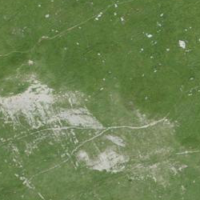
EUNIS habitat code: 26
Species observed at this site:
Tachymarptis melba
Oenanthe oenanthe
Emberiza cia
Pyrrhocorax graculus
Falco tinnunculus
Ptyonoprogne rupestris
Spinus spinus